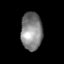
Tissue: lung
Cell type: Endothelial cells
Senescence score: 0.6402
Nuclear area (px): 793
Mean DAPI intensity: 131.705